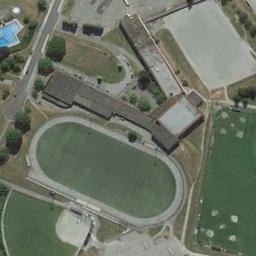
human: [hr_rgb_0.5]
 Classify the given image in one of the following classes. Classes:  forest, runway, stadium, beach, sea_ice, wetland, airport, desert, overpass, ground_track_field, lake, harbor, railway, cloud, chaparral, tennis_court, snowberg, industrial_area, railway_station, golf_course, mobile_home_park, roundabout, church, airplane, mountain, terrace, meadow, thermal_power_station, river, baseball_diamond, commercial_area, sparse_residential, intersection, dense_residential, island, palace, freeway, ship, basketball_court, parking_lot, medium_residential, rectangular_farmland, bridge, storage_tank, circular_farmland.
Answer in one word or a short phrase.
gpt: ground_track_field